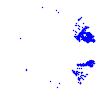
Particle: kaon